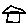
Label: house